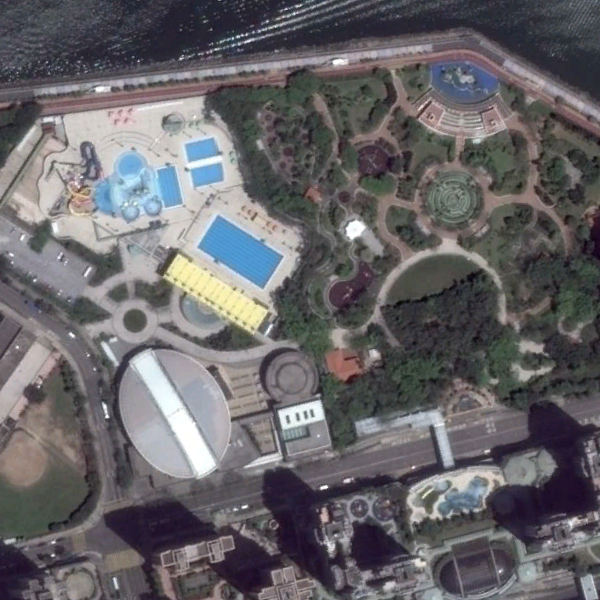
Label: Park